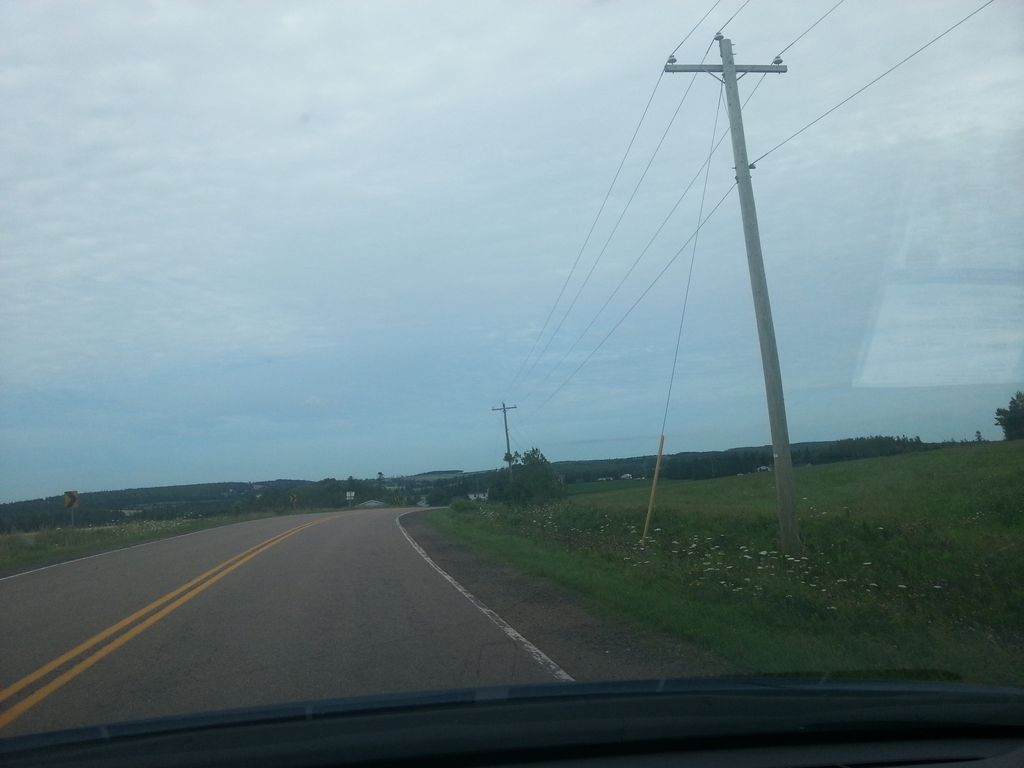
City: charlottetown